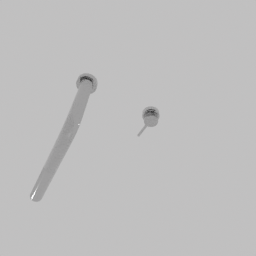
Label: appliances